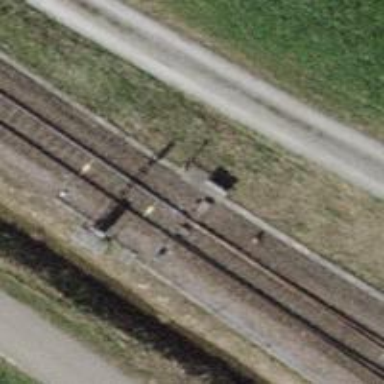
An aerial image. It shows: Railway switch.